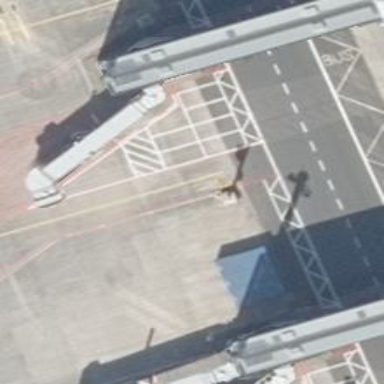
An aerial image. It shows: Parking position at the airport with concrete surface.